Question: I'm currently working with CATIA V5, and I want to use Macros (VBA), but I have some problems!
My question is: how to change the text of a cut view? (see the picture)

I tried to use : myView.Texts.item(1) to access to this "text" but ...
I want to change this text without the intervention of the user ( without selections), can I do that?
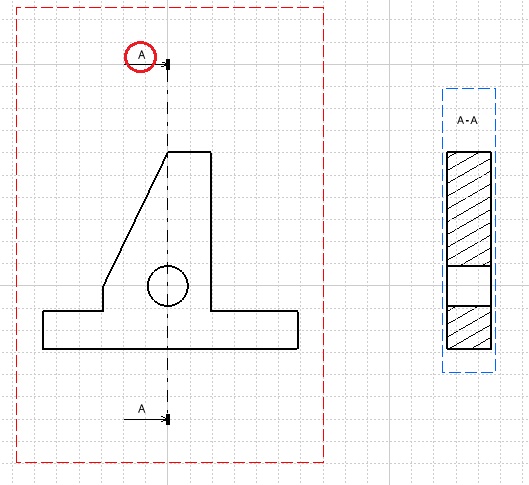
Answer: IME, VBA scripting in drafting workbench is quite tricky at first..."MyTexts" is a collection of DrawingText objects.
'''
MyDrawingText.Text = "MyNewTextValue"
'''
The main trouble you will have is getting a handle on the specific text object that you want to modify. I found that the best way around this is to either scan the entire DrawingTexts collection in the DrawingView, and apply a unique name, 'DrawingText.Name="UniqueObjectName"', or you create the drawing text from the script and you can more easily get a handle on the DrawingText object to put whatever value you want in there. Creating Unique Names makes your drawing more robust for future scripting
'MyView.Texts.Count' will also be useful to get the item number if the last created DrawingText object(s).
I'm happy to further explain if you need. Good luck!
As mentioned above, scripting with the drafting workbench is not always straight forward. It turns out that the callout texts do not exactly live in the 'DrawingTexts' collection of a 'DrawingView', but they live somewhere inside the drawing view...In this case, you're trying to edit the "ID" of the section view..That property isn't exposed through VBA either.
There is a which is to search the parent view for drawing texts and and then with some logic, which you'll need to come up with, scan the 'Selection' for the texts you want to change. You should rename then while you're at it, this way it's easier to come back and find them again.
Here's an example starting with an Object Resolution of the Front View (the parent view of the section view)
'''
Sub ChangeCallout()
'---- Begin resolution script for object : Front View
Dim drawingDocument1 As DrawingDocument
Set drawingDocument1 = CATIA.ActiveDocument
Dim drawingSheets1 As DrawingSheets
Set drawingSheets1 = drawingDocument1.Sheets
Dim drawingSheet1 As DrawingSheet
Set drawingSheet1 = drawingSheets1.Item("Sheet.1")
Dim drawingViews1 As DrawingViews
Set drawingViews1 = drawingSheet1.Views
Dim drawingView1 As DrawingView
Set drawingView1 = drawingViews1.Item("Front view") 'this is the parent view of the section view
'---- End resolution script
Dim sel As Selection
Set sel = drawingDocument1.Selection
Dim CalloutText As drawingText
sel.Clear 'clear the selection / good practice
sel.Add drawingView1 'add the parent view to the selection
sel.Search "Drafting.Text,sel" 'this will search the current selection for all drawing texts and add them to the selection
Dim thing As Variant
Dim i As Integer
For i = 1 To sel.Count
Set thing = sel.Item2(i)
Set CalloutText = thing.Value
'do some things/logic here to determine if this is a callout with some Ifs or Case statements
'CalloutText.Name = "Useful Unique Name"
'CalloutText.Text = "New Callout Label" 'whatever you want to rename it to
Next
End Sub
'''